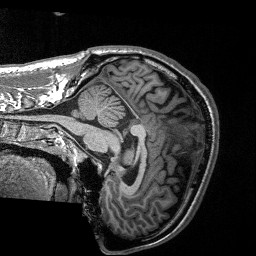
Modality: T1w
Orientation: sagittal
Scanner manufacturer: siemens
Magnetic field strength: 3 T
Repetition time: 2.3 s
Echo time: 0.00226 s